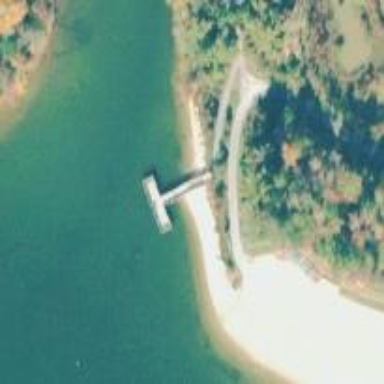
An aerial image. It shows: Path on bridge with excellent trail visibility. The bridge is supported by piers.